Field crop: maize
Growth stage: 1
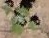
Species: chenopodium